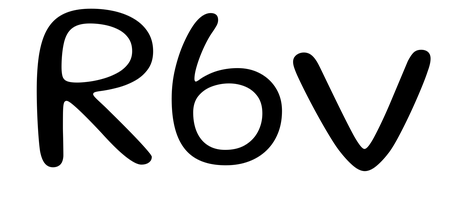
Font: Gluten_Light